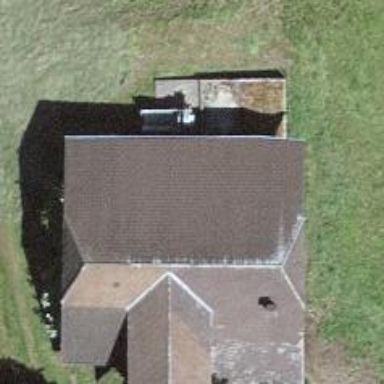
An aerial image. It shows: Barn.